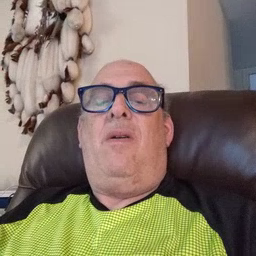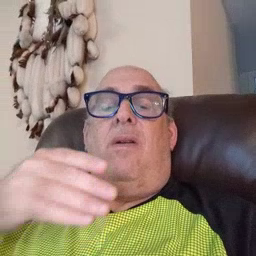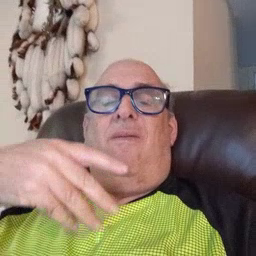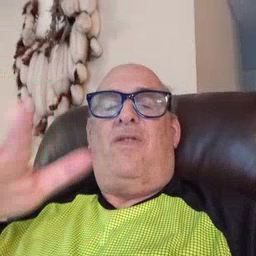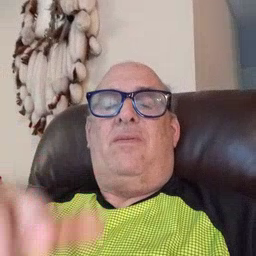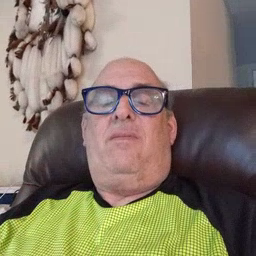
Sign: finish